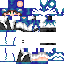
A female human skin with pale skin, wearing brown long hair dressed in a blue hoodie and blue pants, featuring a closed mouth.